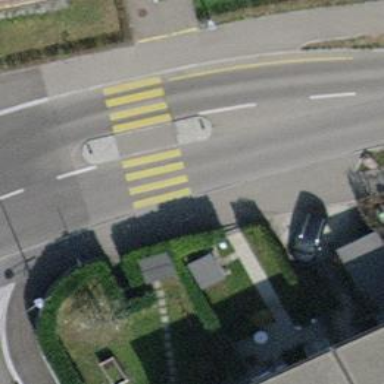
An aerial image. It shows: Marked zebra crossing with island in the middle.